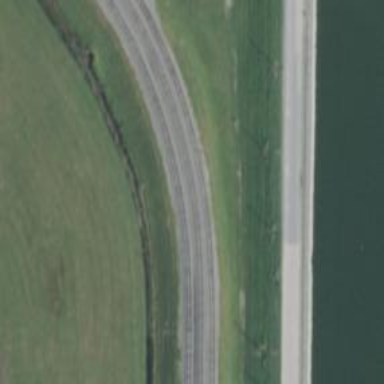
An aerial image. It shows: Railway spur service.